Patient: sex M, age 35
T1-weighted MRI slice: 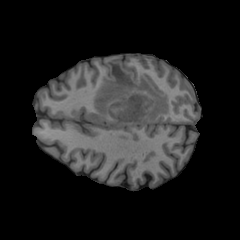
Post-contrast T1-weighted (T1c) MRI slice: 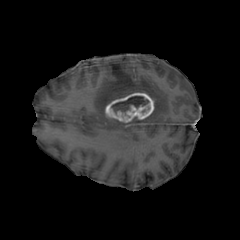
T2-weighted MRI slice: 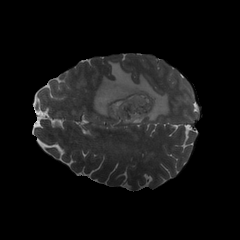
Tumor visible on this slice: yes
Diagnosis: Glioblastoma, IDH-wildtype
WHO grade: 4